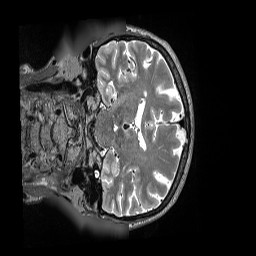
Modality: T2w
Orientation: coronal
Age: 64
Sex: female